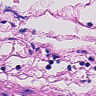
Metastatic tissue present: no